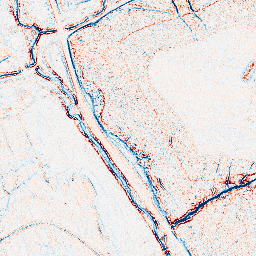
Category: edge_preserving
Decomposition family: anisotropic_diffusion
Decomposition parameters: iterations: 5
kappa: 100
gamma: 0.1
Upsampling method: cubic_catmull_rom
Upsampling parameters: scale: 4
Upsampling scale: 4